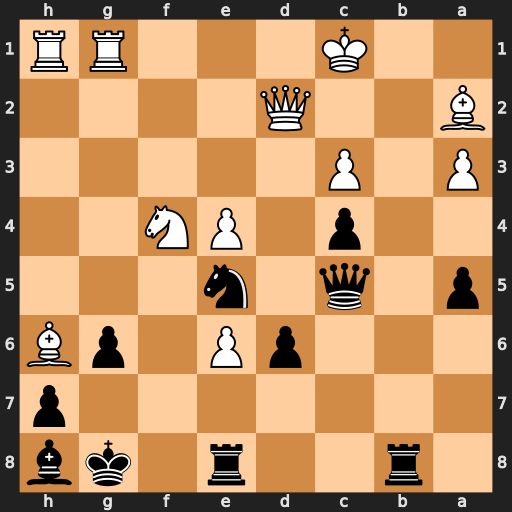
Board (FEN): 1r2r1kb/7p/3pP1pB/p1q1n3/2p1PN2/P1P5/B2Q4/2K3RR
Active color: b
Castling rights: -
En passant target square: -
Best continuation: Qxa3+ Kd1 Rb2